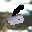
Label: 6